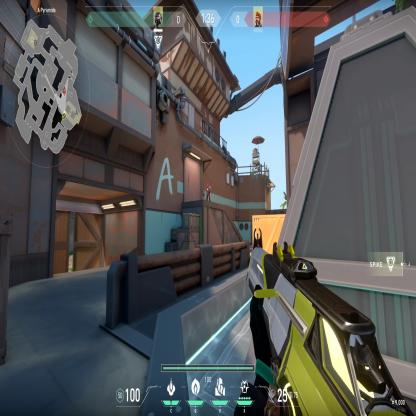
Label: enemy